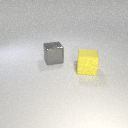
large gray metal cube behind large yellow rubber cube